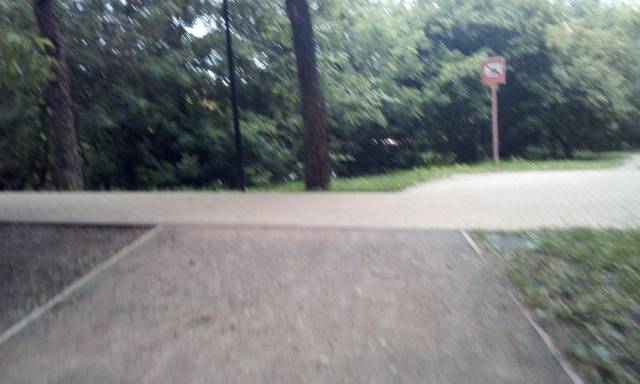
Region: Russia
Coordinates: 55.801, 37.691